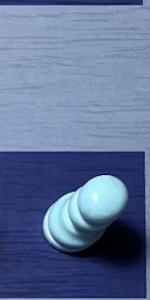
Label: Pawn_White